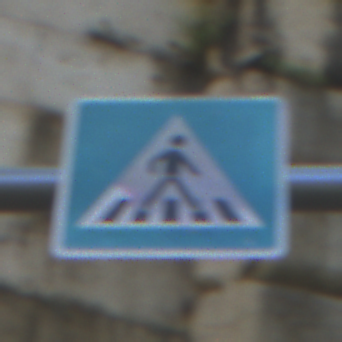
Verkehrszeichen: FussgaengerueberwegLinks
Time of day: Midday
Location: Outdoor (Urban)
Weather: Clear
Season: NotSpecified
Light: Natural